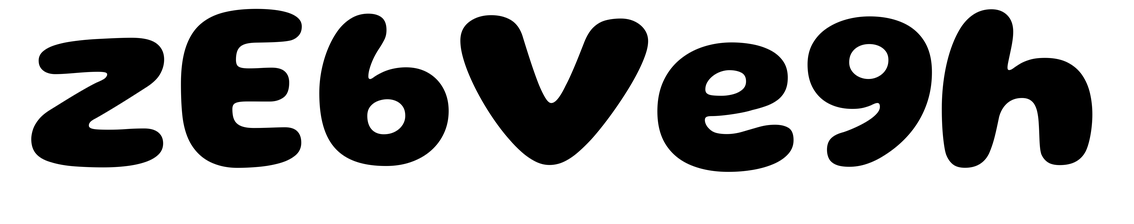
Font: Gluten_Bold